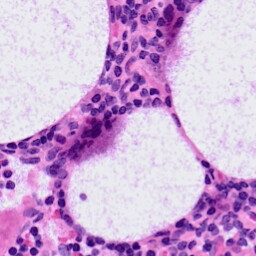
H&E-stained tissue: LymphNode